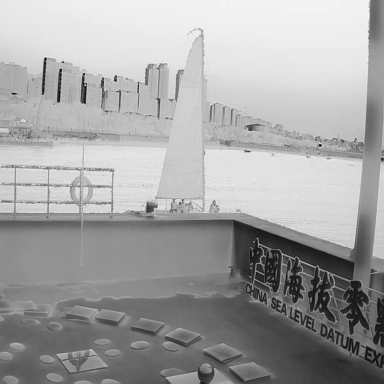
There is a sailboat in the infrared image.